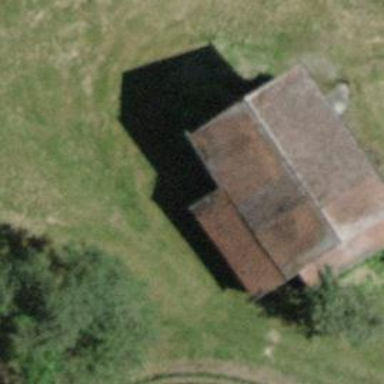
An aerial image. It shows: Rural barn.